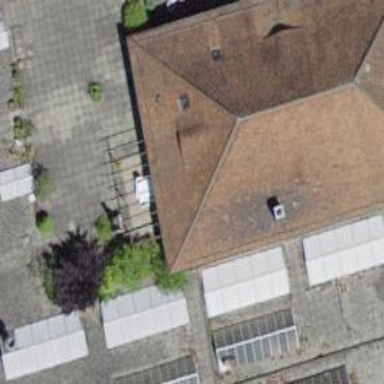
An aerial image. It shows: Building with hipped roof.